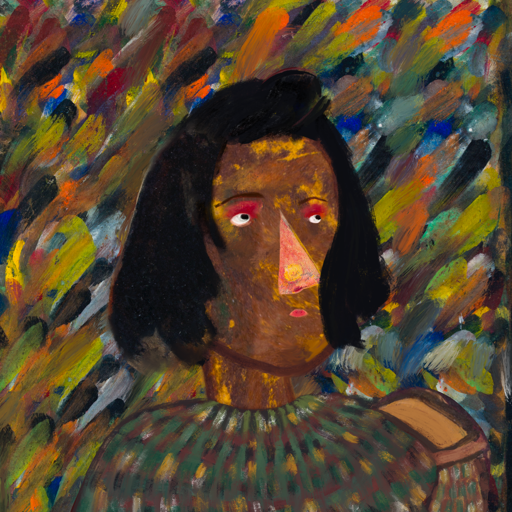
Background: An_Impression, Head And Neck Side: Comrade, Face Side: Irani, Bust: After_Raid, Hair Side: Mosgoul, Head Accessory: Blank, Second Necklace: Blank, Necklace: Blank, Baby: Blank